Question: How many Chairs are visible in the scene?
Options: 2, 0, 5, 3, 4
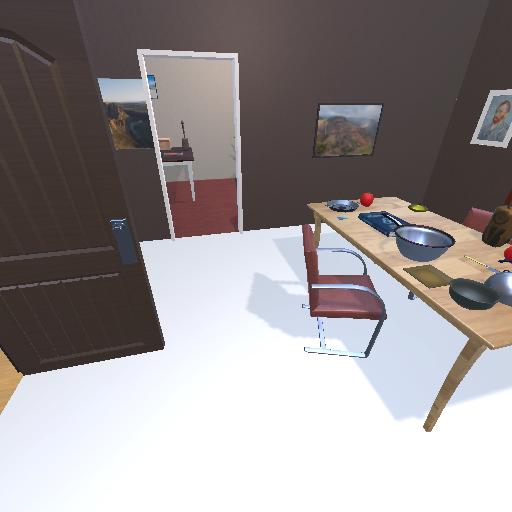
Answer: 2